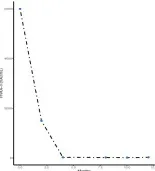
The representative CT images pre- and post-treatment and the change of PIVKA-II during the treatment schedule of the three patients with better outcome (A-C: case 1-3). The arrow indicated that the lesions change with the treatment.
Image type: radiology (ct)